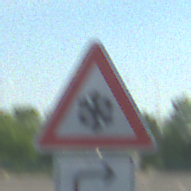
Verkehrszeichen: SchneeOderEisglaette
Zusatzzeichen unten: RichtungsangabeDurchPfeile5
Umgebung: Outdoor, Suburban
Tageszeit: MorningAfternoon
Wetter: PartlyCloudy
Licht: Natural
Jahreszeit: NotSpecified
Kontrast: HighContrast